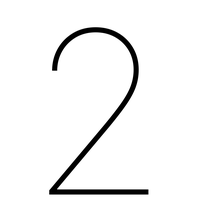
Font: Inter_Thin